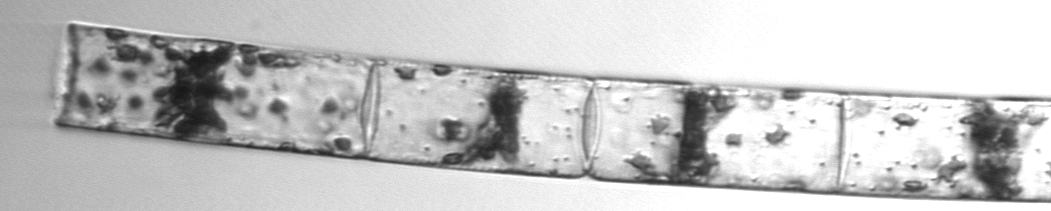
Label: Guinardia_flaccida